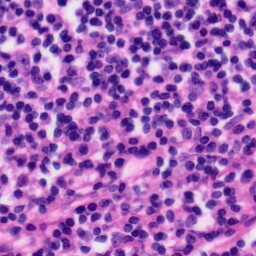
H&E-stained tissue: Tonsil